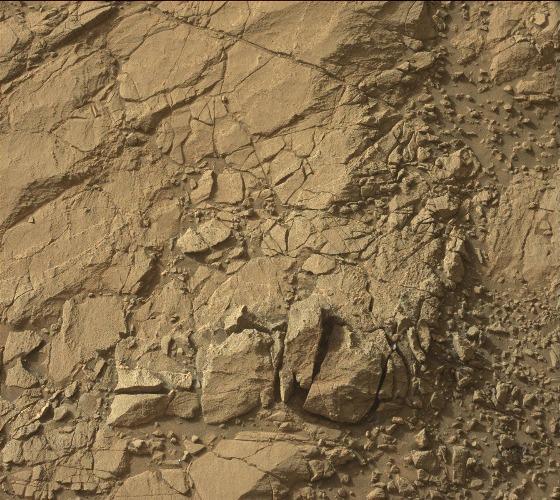
Terrain classes present: Bedrock, Gravel / Sand / Soil, Rock, Shadow